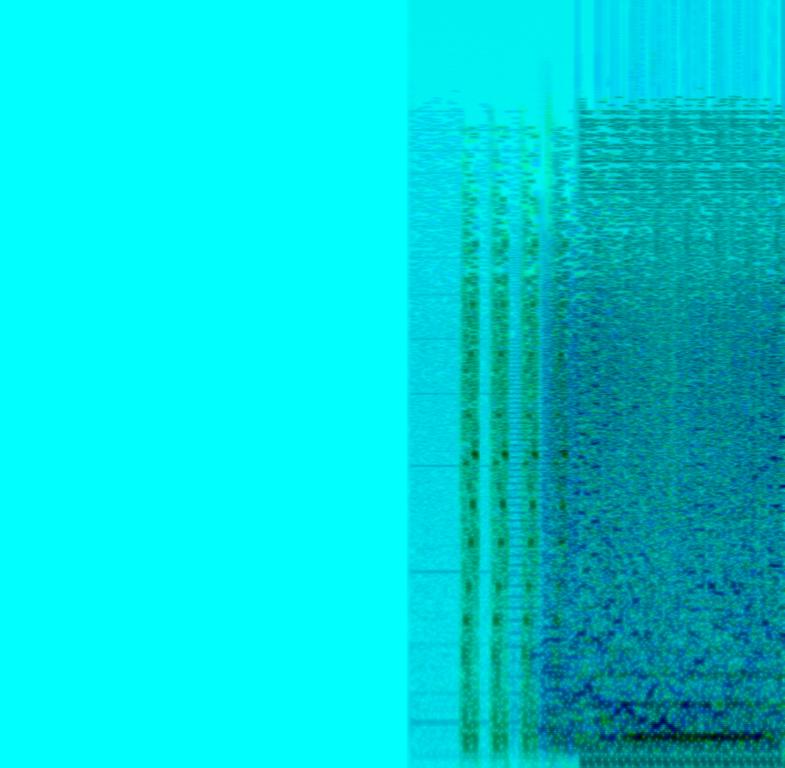
This is the guitar cover of a speed metal/progressive metal piece. The distorted electric guitar is playing a solo. There is a rapid and complex procession of notes in the solo which is played by the shredding technique. There is a loud and violent atmosphere to the recording. The quality is quite poor since the recording is a bit dated.